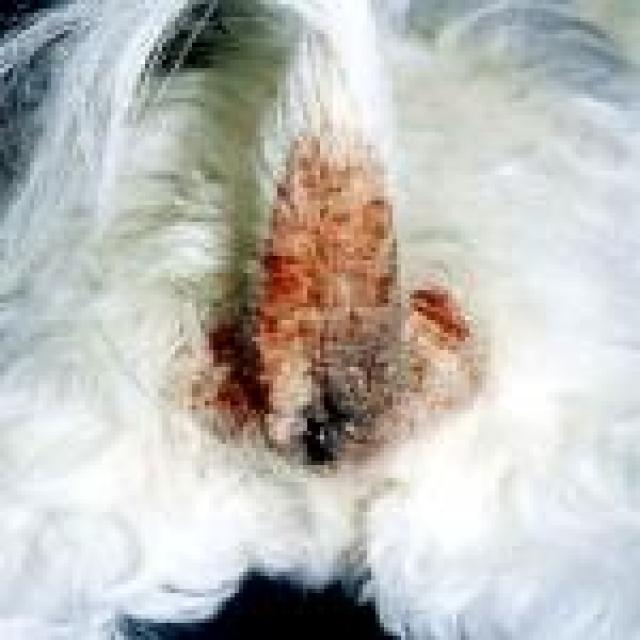
Canine fungal skin infection — characterized by alopecia, scaling, crusting, and circular lesions. Common agents include Malassezia and Candida species.